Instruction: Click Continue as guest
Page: checkout
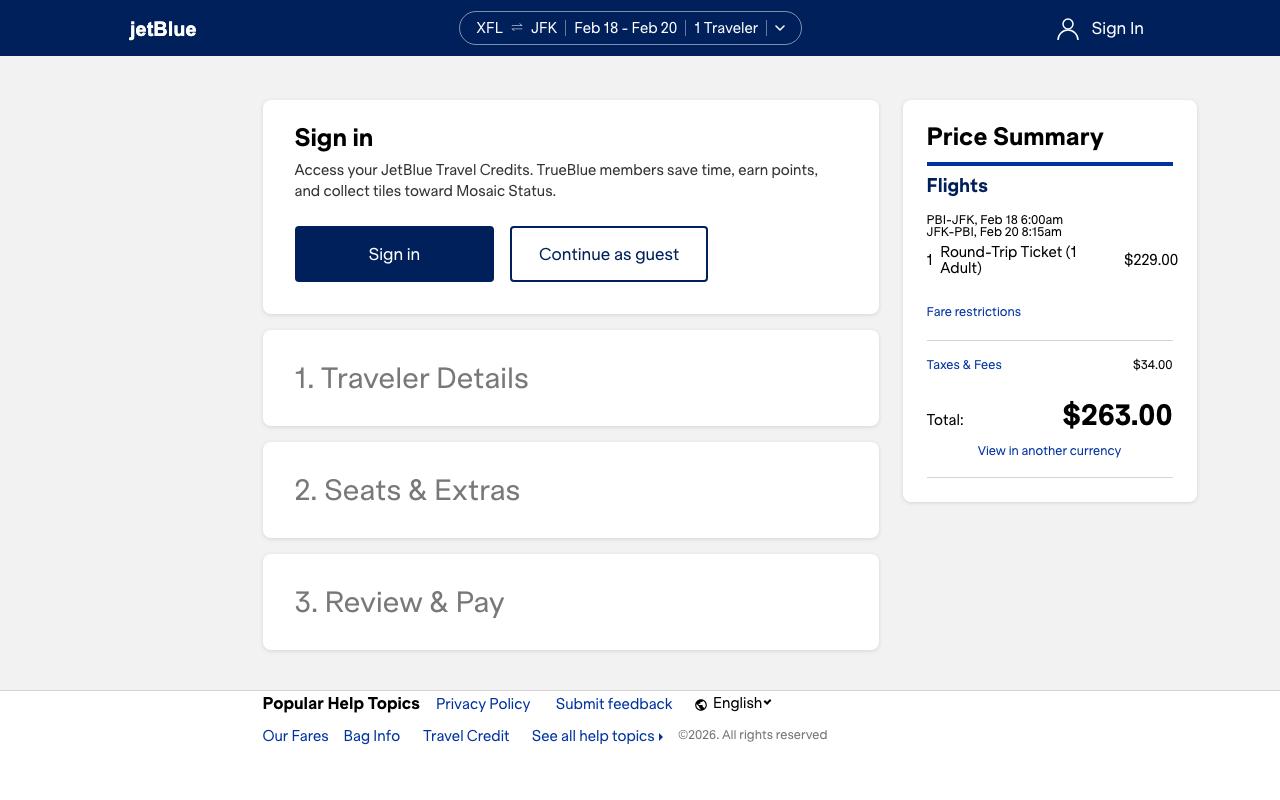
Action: click